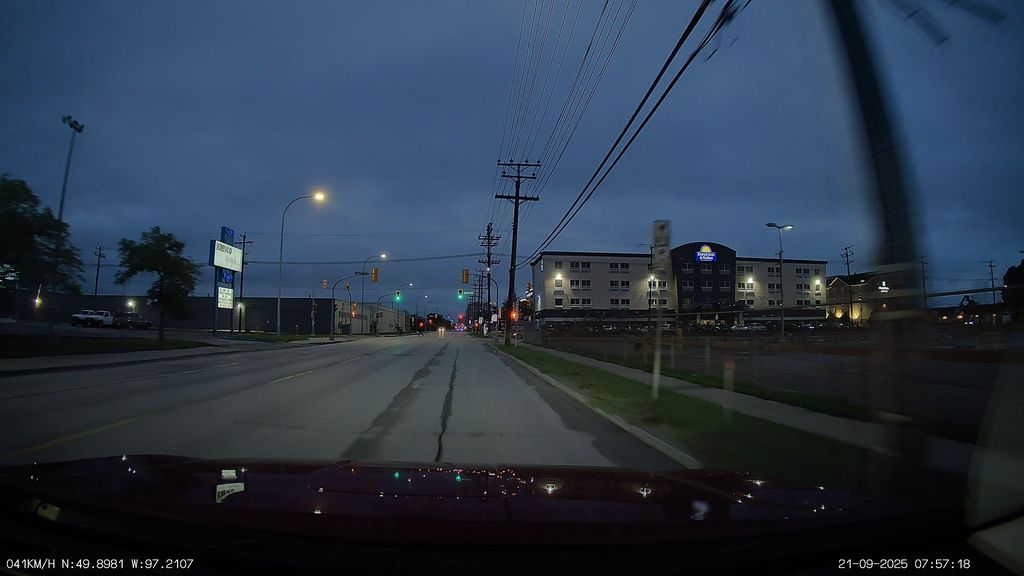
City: winnipeg